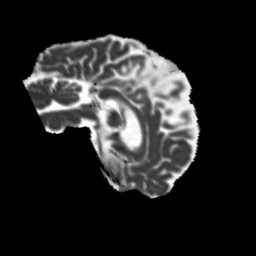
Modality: MD
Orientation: sagittal
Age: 56
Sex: male
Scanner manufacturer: siemens
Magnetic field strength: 3 T
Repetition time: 5.25 s
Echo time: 0.08 s